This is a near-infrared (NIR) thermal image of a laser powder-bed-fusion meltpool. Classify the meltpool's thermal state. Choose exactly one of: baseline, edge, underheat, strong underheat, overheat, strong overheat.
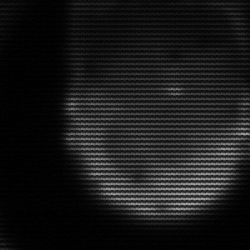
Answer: edge